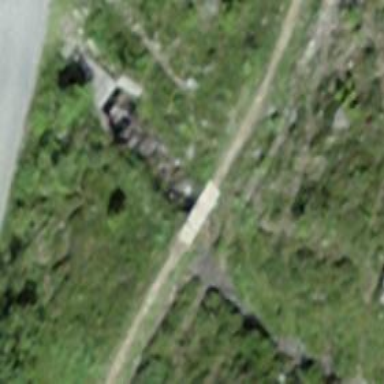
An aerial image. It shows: Path leading to bridge.